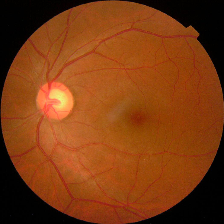
Diabetic retinopathy grade: No DR